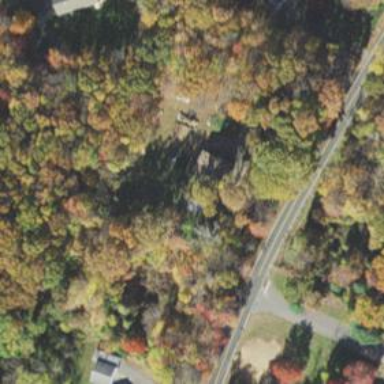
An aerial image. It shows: Driveway.